Question: I have a tableView with custom cell in my ViewController, I select a cell and go to next ViewController.
However on coming back, the cells gets deselected automatically.
This is the first time I am seeing something like this.
I haven't written anything inside, viewDidAppear,viewWillAppear,viewDidDisappear or viewWillDisappear of the first ViewController that could do something like this.
I ran the code in simulator with slow animation to see what is happening.
While coming back, the cell is still selected but soon the selection goes away.
I put a break point inside setSelected:animated: method inside by customCell to backtrack whats calling it.
Here is what I see ...

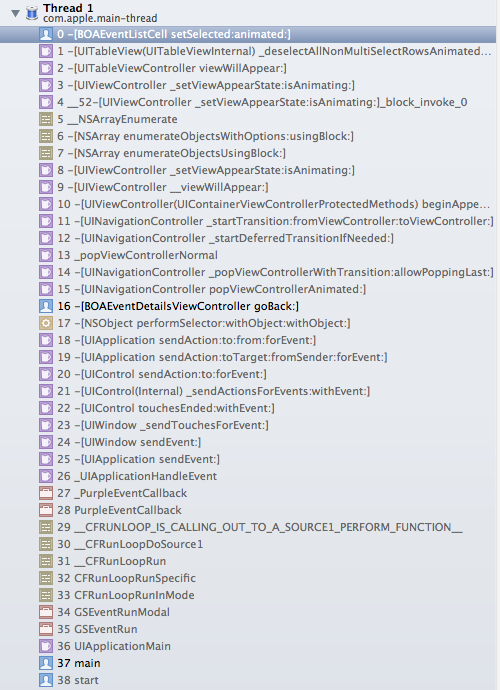
Answer: this is a property of 'UITableViewController', set 'clearsSelectionOnViewWillAppear' to NO